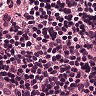
Metastatic tissue present: no